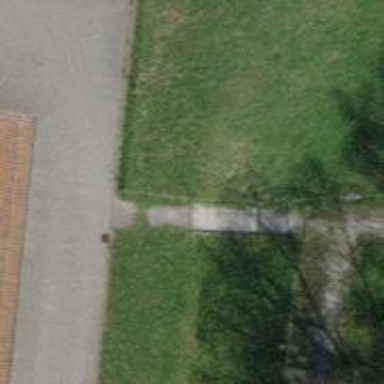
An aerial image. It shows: Steps made of ground.